Question: > This might be a little soon, but there should be a workaround for this
Is there any way to use components of Jetpack Compose in ?
Is such combination in the road map of MotionLayout or Compose?
---
Is there an alternative for it in Jetpack compose that can do the same?
Since any view that wants to be modified in the motion scene, compose functions can not be modified in a motion scene.
I want to animate an Image in the center of a 'Surface' and scale it up and down in a specific duration.

Using motion, you can define keyframes in each step.
.
---
: v1.0.0-alpha02
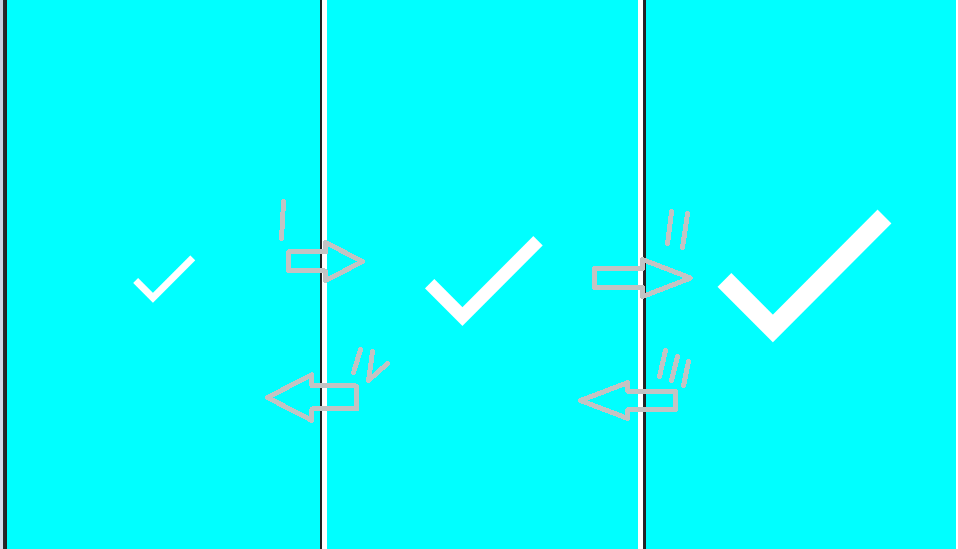
Answer: You should use 'transitionDefinition', check below example and adopt it based on your needs.
'''
enum class State {
A, B
}
private val scale = FloatPropKey()
private val definition = transitionDefinition {
state(State.A) {
this[scale] = 1f
}
state(State.B) {
this[scale] = 5f
}
transition(fromState = State.A, toState = State.B) {
scale using tween(
durationMillis = 3000,
easing = FastOutSlowInEasing
)
}
}
@Composable
fun AnimateComponentScale() {
var initialState by remember { mutableStateOf(State.A) }
var toState by remember { mutableStateOf(State.B) }
val state = transition(
definition = definition,
initState = initialState,
toState = toState
) { state ->
when (state) {
State.A -> {
initialState = State.A
toState = State.B
}
State.B -> {
initialState = State.B
toState = State.A
}
}
}
Box(
modifier = Modifier.fillMaxSize(),
gravity = ContentGravity.Center,
backgroundColor = Color.Cyan
) {
Canvas(modifier = Modifier.preferredSize(50.dp)) {
scale(scaleX = state[scale], scaleY = state[scale]) {
drawRect(color = Color(255, 138, 128))
}
}
}
}
'''